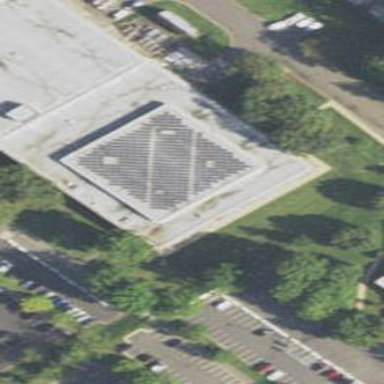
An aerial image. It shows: Solar power generator with photovoltaic panels.